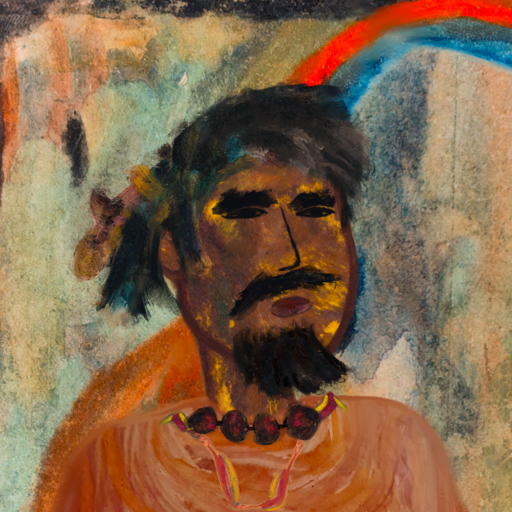
Background: Childish, Head And Neck Side: Comrade, Face Side: Mosgoul, Bust: Pious_Lady, Hair Side: Pipe, Head Accessory: Blank, Second Necklace: Gypsy_Mother_1, Necklace: Mosgoul, Baby: Blank